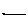
Label: line